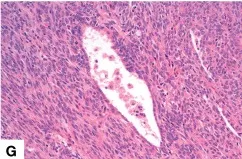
Histological findings of GNET. Pseudoalveolar.
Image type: pathology (h&e)